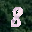
Label: 8